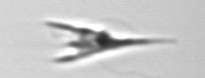
Label: Chrysochromulina_lanceolata